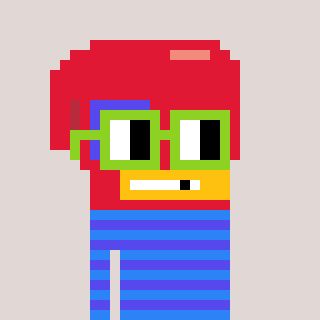
a pixel art character with square light green glasses, a boxing glove-shaped head and a computerblue-colored body on a warm background